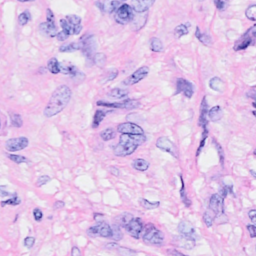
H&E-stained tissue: Breast